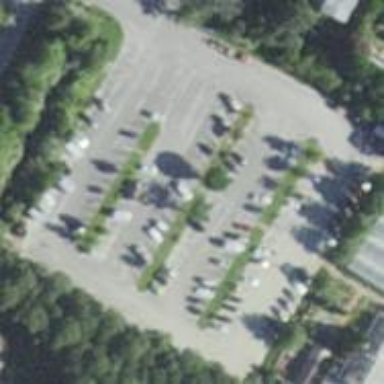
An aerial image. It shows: Parking area for ferry park and ride.